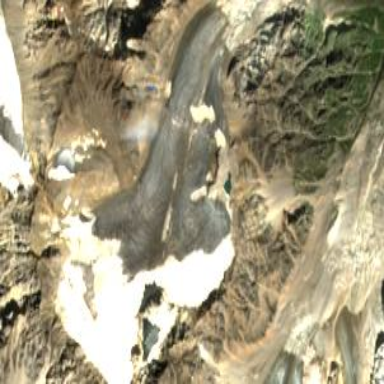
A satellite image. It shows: Stunning view of glacier.